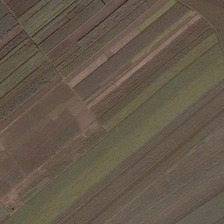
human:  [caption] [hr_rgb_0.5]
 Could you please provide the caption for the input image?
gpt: there is a curve outlined area with straight stripes .

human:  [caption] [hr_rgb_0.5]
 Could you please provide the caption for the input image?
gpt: green and brown rectangular strips of farms can be seen in this farmland .

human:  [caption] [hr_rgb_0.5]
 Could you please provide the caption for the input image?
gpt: the farmland of different shades are arranged in a bar .

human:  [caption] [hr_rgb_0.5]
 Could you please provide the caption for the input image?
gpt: the farmland of different shades are arranged in a bar .

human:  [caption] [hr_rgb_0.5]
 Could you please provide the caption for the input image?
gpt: some pieces of farmlands are together .